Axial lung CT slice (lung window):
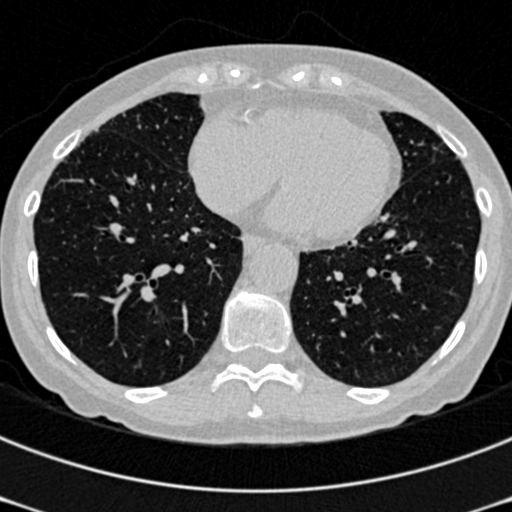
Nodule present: no